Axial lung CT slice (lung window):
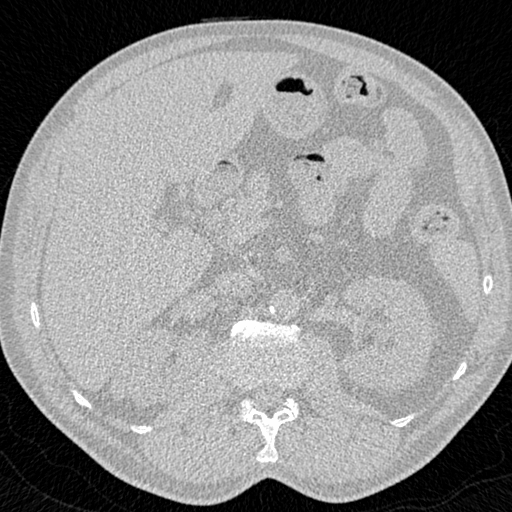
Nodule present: no